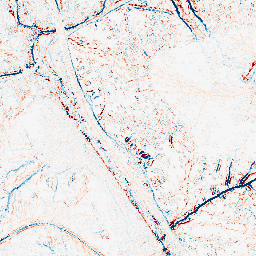
Category: edge_preserving
Decomposition family: median
Decomposition parameters: size: 5
Upsampling method: quartic
Upsampling parameters: scale: 4
Upsampling scale: 4